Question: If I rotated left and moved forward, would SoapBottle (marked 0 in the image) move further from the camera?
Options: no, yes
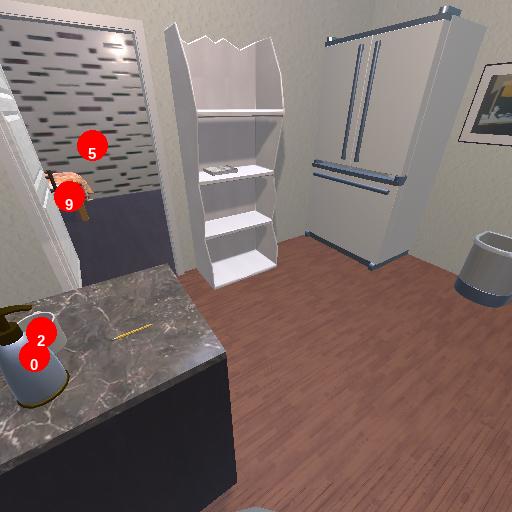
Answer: no